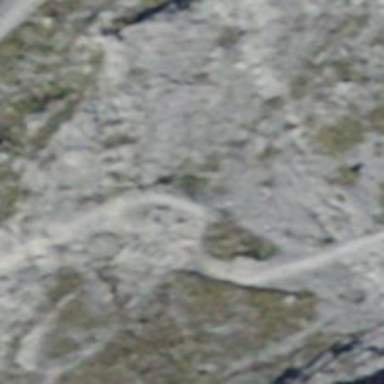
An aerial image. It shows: Path with excellent trail visibility.